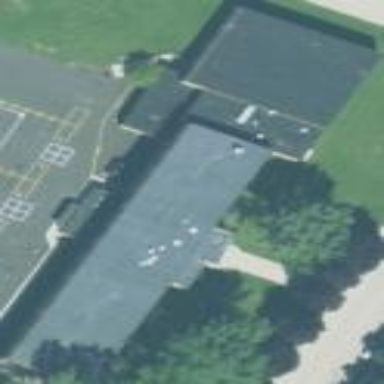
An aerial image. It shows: School building.